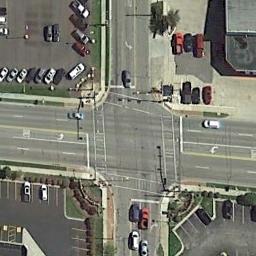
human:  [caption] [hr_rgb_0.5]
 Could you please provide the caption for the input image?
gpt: There are several moving vehicles on the road at the intersection, There are many buildings and some trees around the intersection, And many cars are parked in the open space beside the intersection .

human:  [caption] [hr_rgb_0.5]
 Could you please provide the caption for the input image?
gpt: There are many cars in the parking lot next to the intersection .

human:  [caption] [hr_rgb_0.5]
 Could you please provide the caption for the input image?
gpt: There are cars at the intersection in all directions .

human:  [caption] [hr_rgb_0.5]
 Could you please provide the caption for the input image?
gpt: An intersection with sparse traffic is between some parking lots .

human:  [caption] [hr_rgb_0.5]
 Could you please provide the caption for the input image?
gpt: There are some cars parked beside the intersection .